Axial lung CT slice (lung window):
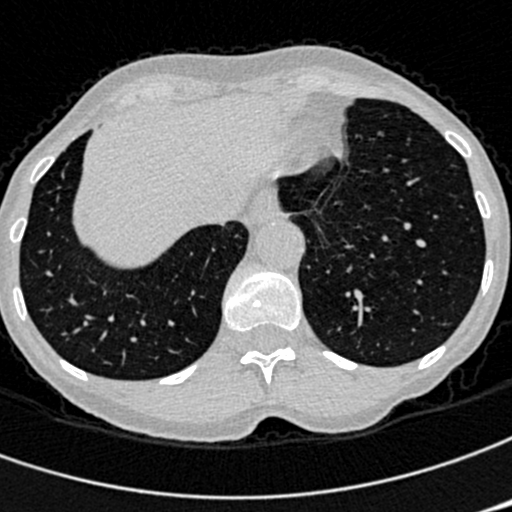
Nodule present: no